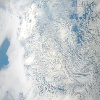
Label: cloud